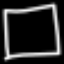
Label: square